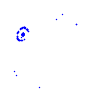
Particle: kaon